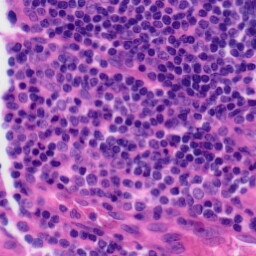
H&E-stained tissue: Tonsil